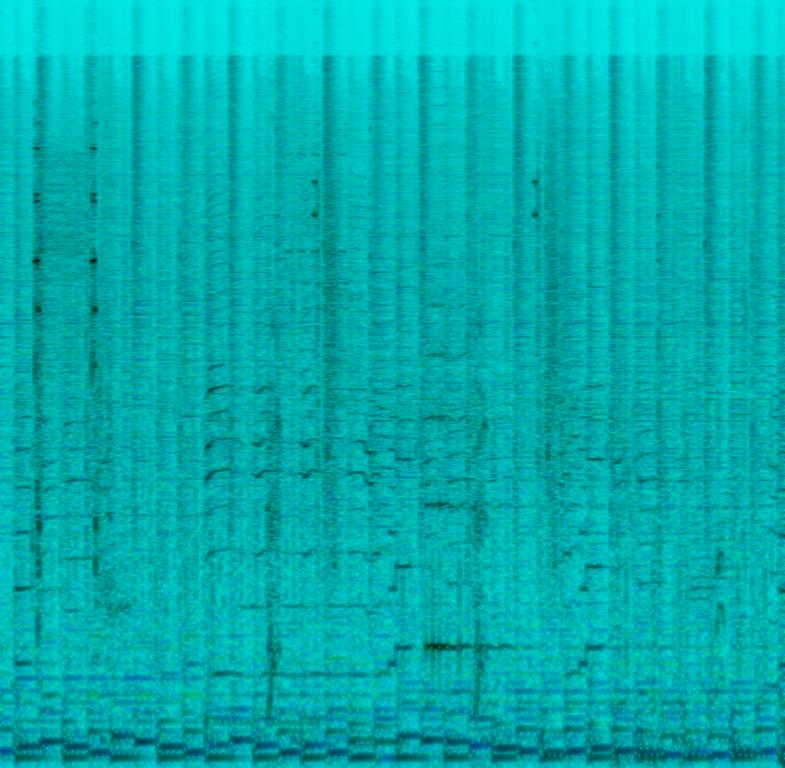
The Video Game Sound recording features a lot of in-game sound effects of the main character and his surroundings, followed by background, jazzy music in the background. The music contains funky piano chord progression, groovy bass and uptempo drums. There are some man grunts sound effects, funny spring sound effects, some beeping sound effects and at the very end of the loop a gun reload sound effect.